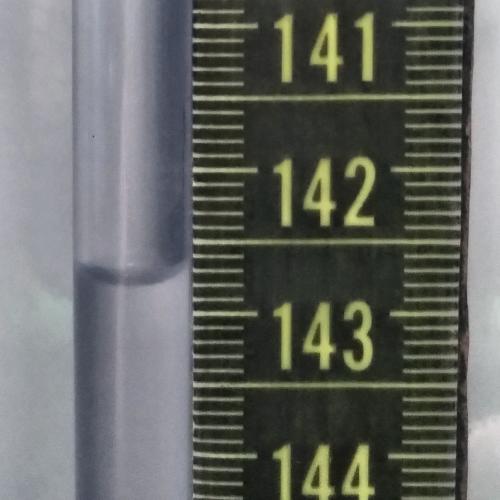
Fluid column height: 142.7 cm